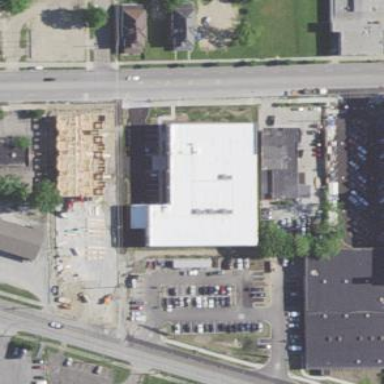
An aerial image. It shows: Storage rental shop located in building.